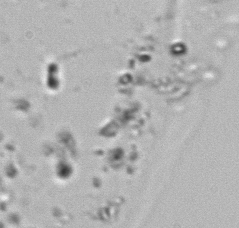
Label: Phaeocystis